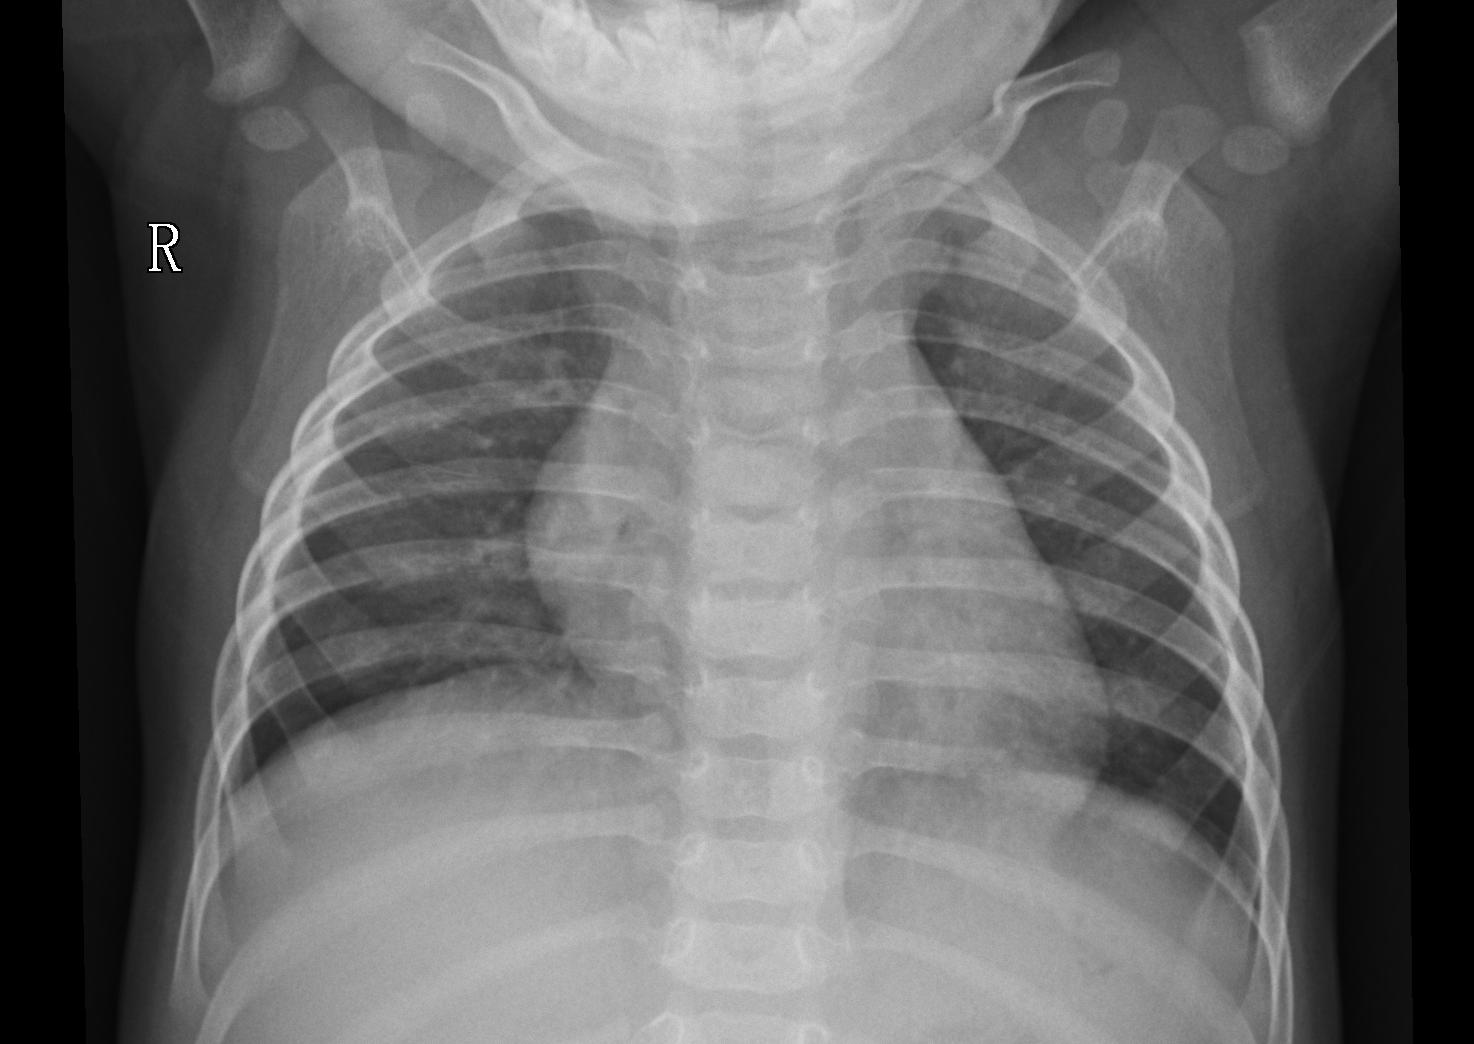
Diagnosis: PNEUMONIA